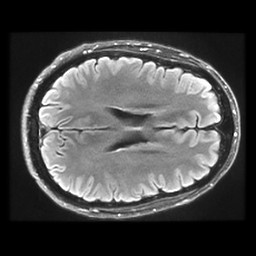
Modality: FLAIR
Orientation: axial
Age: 61
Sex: male
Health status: healthy
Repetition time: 12 s
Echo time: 0.09782 s